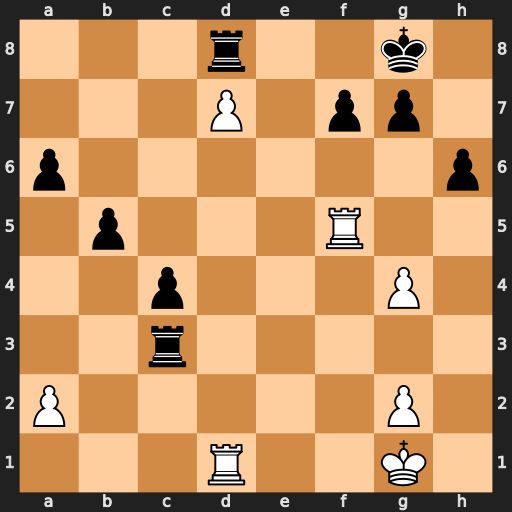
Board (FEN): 3r2k1/3P1pp1/p6p/1p3R2/2p3P1/2r5/P5P1/3R2K1
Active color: w
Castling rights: -
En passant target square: -
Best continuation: Re5 Kh7 Re8 Rc1 Rxc1